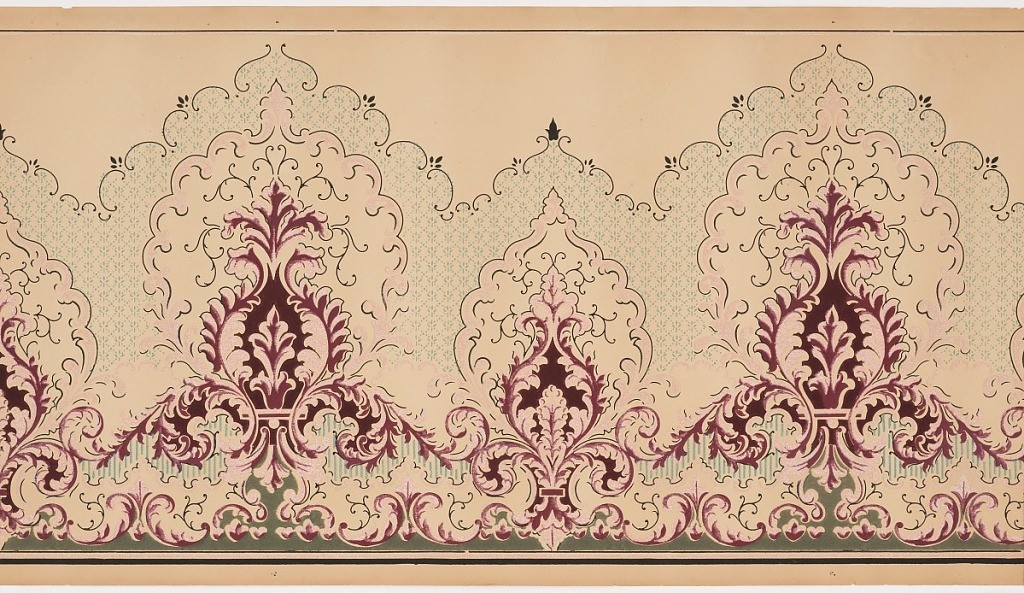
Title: Frieze
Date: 1905–1915
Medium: Machine printed paper, ungrounded, liquid mica
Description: Undulating borders of thin c and s scrolls form the top edge of a matrix of dots and blossoms, which create a tile-like pattern. Alternating large and small medallions of acanthus leaves and other vegetal forms are printed atop the tile pattern and follow the curves of the c and s scroll border. Black lines border the top and bottom edges of the panel. Printed in shades of maroon, pink, light blue, black and green on a beige ground.